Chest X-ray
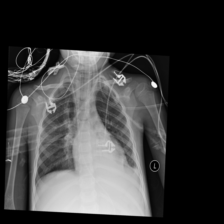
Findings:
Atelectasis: positive
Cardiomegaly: negative
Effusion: negative
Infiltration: negative
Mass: negative
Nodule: negative
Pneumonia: negative
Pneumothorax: negative
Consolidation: positive
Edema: negative
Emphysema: negative
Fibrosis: negative
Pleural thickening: negative
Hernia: negative